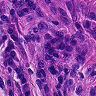
Metastatic tissue present: yes